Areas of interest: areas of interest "Badminton Court"
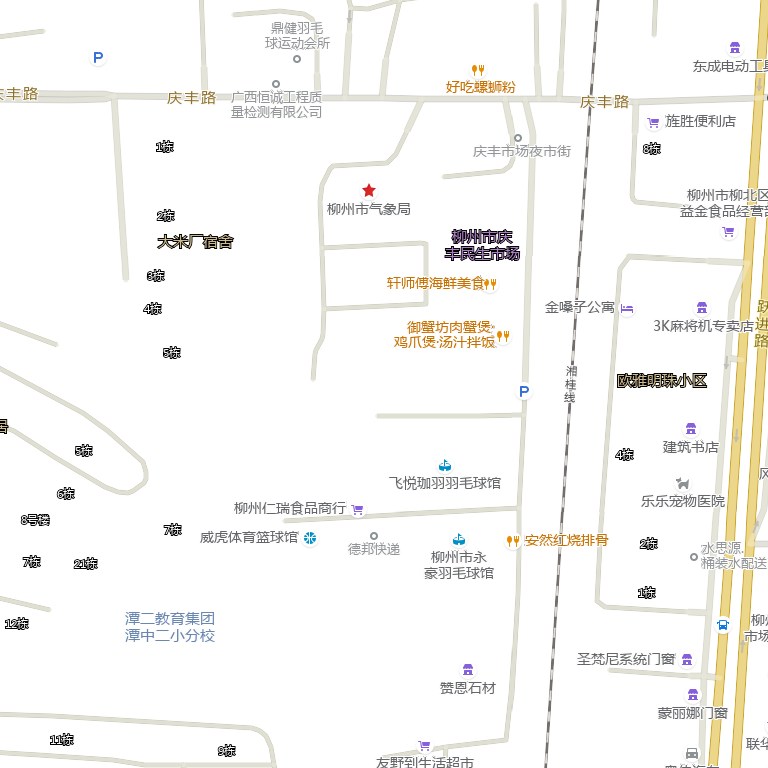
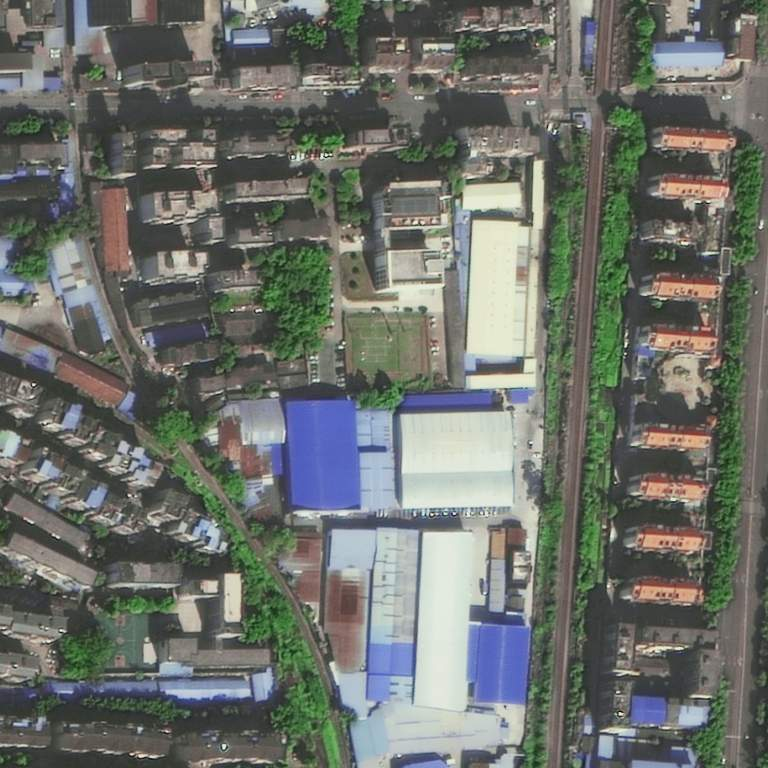